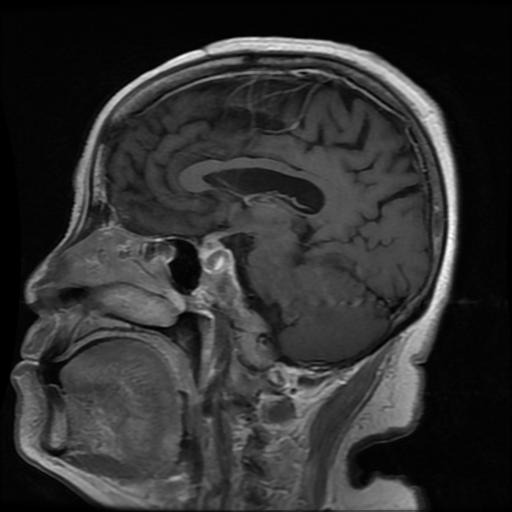
Label: pituitary